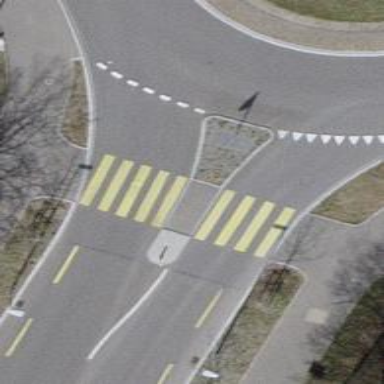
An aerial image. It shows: Marked zebra crossing with island.